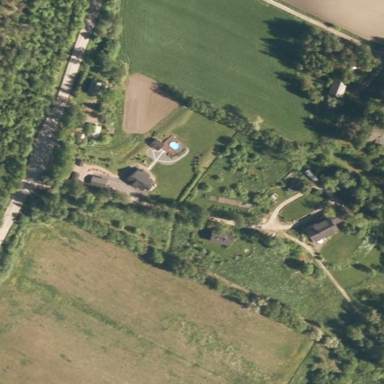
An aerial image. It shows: Residential area with garden. The garden is of residential type.